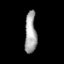
Tissue: prostate
Cell type: Epithelial cells
Senescence score: 0.3531
Nuclear area (px): 468
Mean DAPI intensity: 166.165